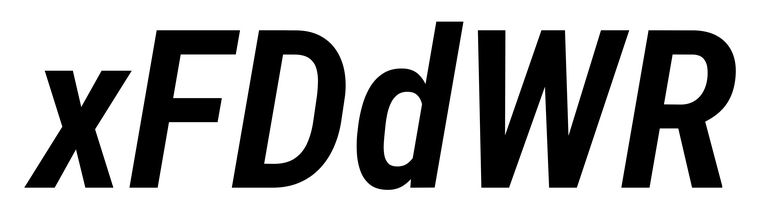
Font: Roboto-Italic_Condensed_SemiBold_Italic